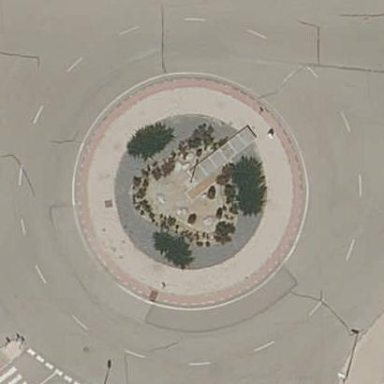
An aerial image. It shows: Residential road that intersects with roundabout.